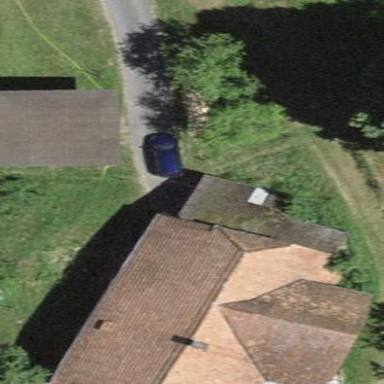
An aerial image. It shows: Detached building with half-hipped roof shape.